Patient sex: M
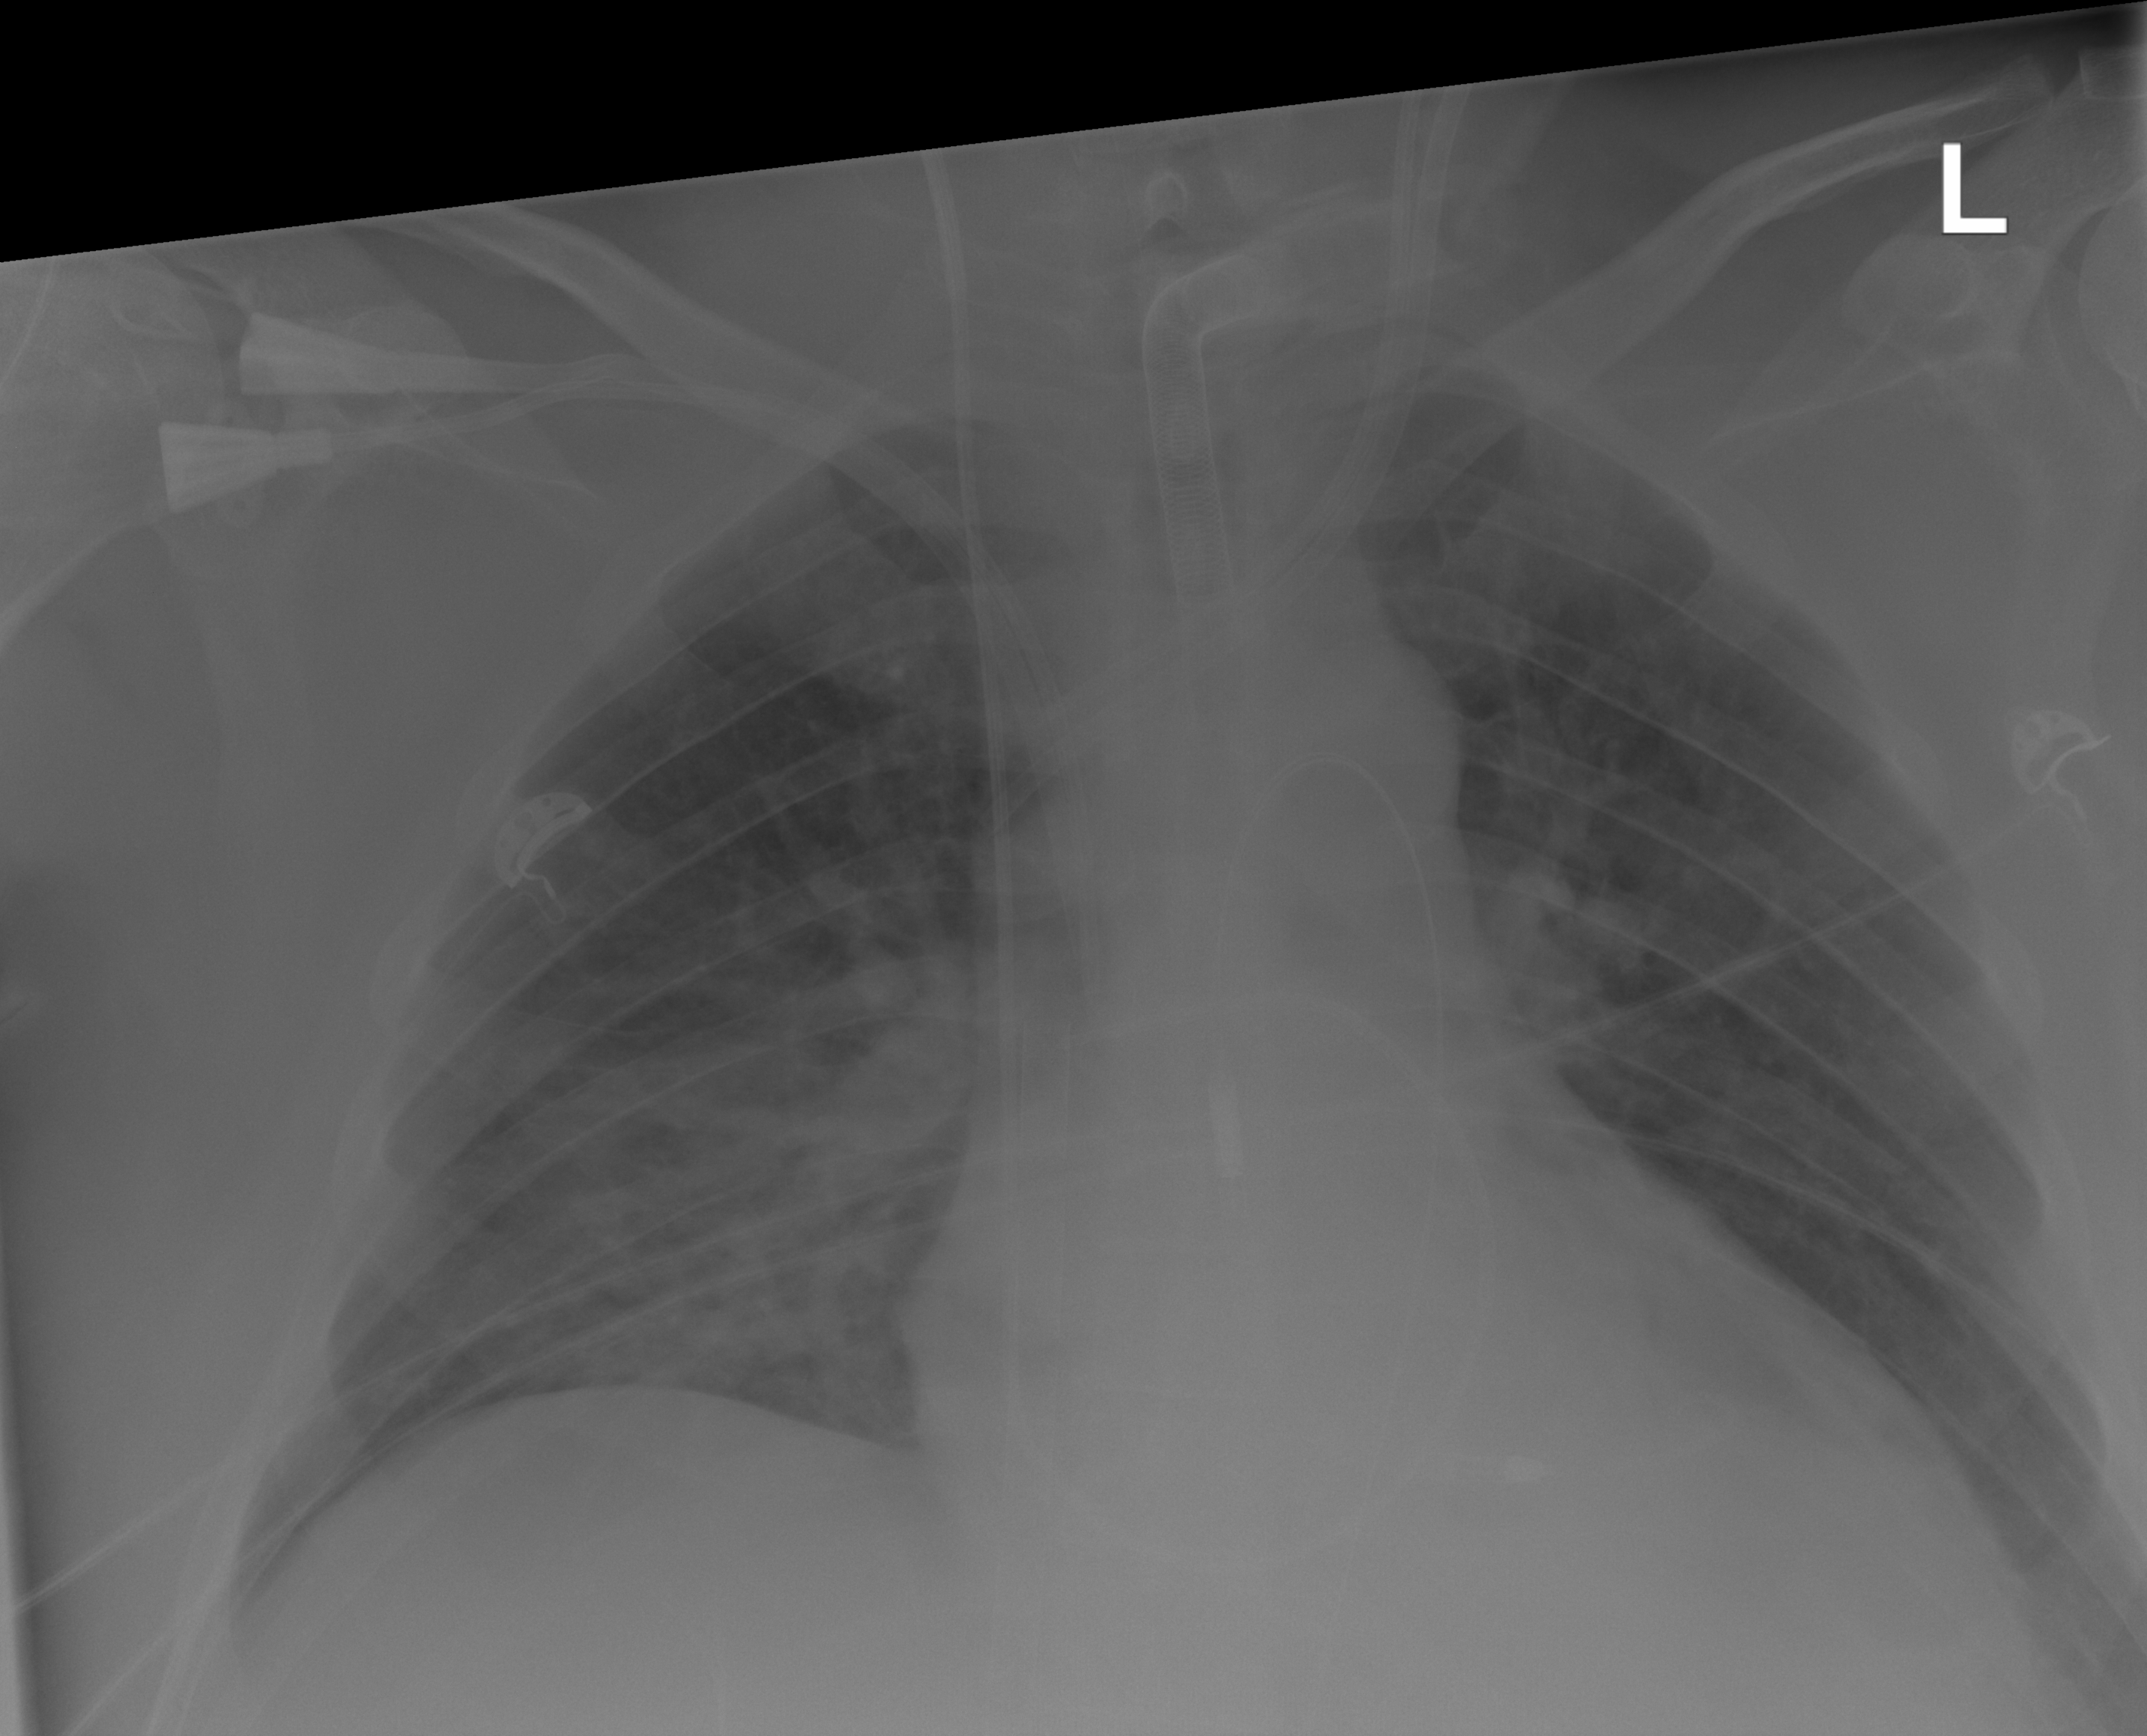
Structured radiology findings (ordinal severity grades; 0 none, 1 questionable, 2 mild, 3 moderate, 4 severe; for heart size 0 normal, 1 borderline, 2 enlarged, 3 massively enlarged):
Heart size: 2
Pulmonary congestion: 2
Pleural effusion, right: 1
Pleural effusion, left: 2
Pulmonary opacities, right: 2
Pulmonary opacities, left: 0
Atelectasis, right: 2
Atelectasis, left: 2